Question: In Visual Studio, obj files display in a nifty 3D renderer, as seen below.

The problem is, I can't figure out how to view the text of the obj file without opening it up in an external editor. Is there a way to switch between the rendered mode and text mode for graphic programmers?
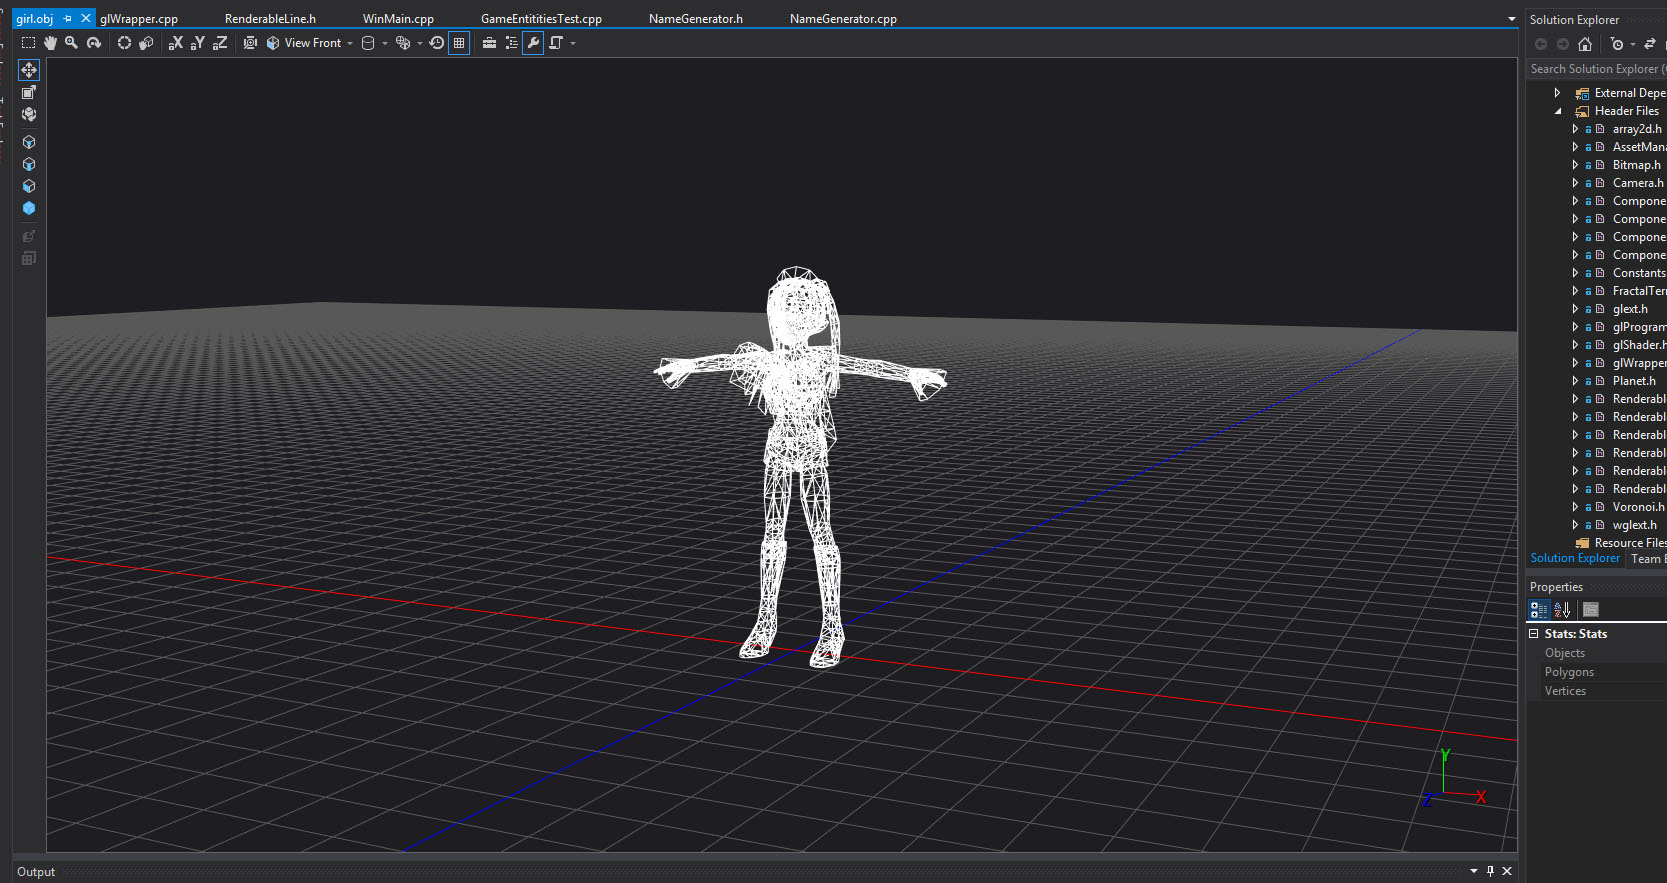
Answer: You can use Visual Studio 'Tools / Options / Text Editor / Extensions / Add Extension: (OBJ, Visual Studio C++)
Then every .obj will open as a text file.